Question: I have wcf that runs on windows 2008 R2 (oracle Client 32/64), and when i trying to update table, i am getting this error 'ora 12454 tns could not resolve the connect identifier specified',if i run this on local pc all work's fine Update function is fine,but when i run this on server i getting error.
After a looking for answer i think it can be error in my connection string,but all sems ok to me.
'''
<connectionStrings>
<add name="SnOracle" connectionString="Data Source=ORCL;User Id=Vn;Password=Vn;"/>
</connectionStrings>
'''
Here image of error

Here the part of update code
'''
using (OracleConnection con = new OracleConnection(connStr))
{
try
{
con.Open();
OracleCommand cmd = new OracleCommand();
cmd.Connection = con;
for (int i = 0; i < Rows.Count; i++)
{
cmd.CommandText = "INSERT INTO SNXRATES" + "(KOD_BANK,
TAARICH_ERECH,KODCURRBANK,RATE_TYPE,RATE_VALUE,FACTOR_1,SERIAL_IN,SERIAL_OUT1,
SERIAL_OUT2,CURRBASE,SERIAL_OUT3 )" +
"VALUES" + "('" + Rows[i].KOD_BANK +
"','" + Rows[i].TAARICH_ERECH + "','" +
Rows[i].KODCURRBANK + "'," + Rows[i].RATE_TYPE +
"," + Rows[i].RATE_VALUE + "," + Rows[i].FACTOR_1 + "," + Rows[i].SERIAL_IN + "," +
Rows[i].SERIAL_OUT1 + "," + Rows[i].SERIAL_OUT2 + ",'" + Rows[i].CURRBASE + "'," + Rows[i].SERIAL_OUT3 + ")";
cmd.ExecuteNonQuery();
}
}
catch (Exception ex)
{
//here i use MessageBox to see error
MessageBox.Show(ex.Message+" || "+ex.Source);
succeeded = false;
}
}
}
return succeeded;
}
'''
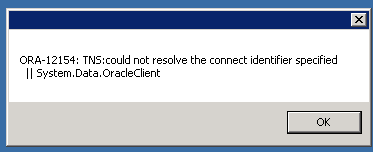
Answer: The main Reason behind this particular error is that on your server this particular TNS entry is not present. so what you can do is configure your oracle client on server to use tnsnames.ora file.
1)Find tnsnames.ora (Oracle client) and add respective entry(your connection which you have configured to use in your configuration file of your wcf service). (<URL>
2)Reset(or restart) your IIS(if used any or restart your wcf service on server).
3)Try again to execute your code.